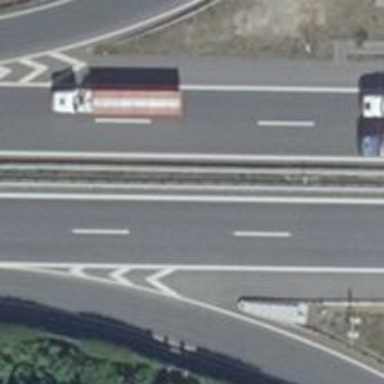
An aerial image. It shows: Motorway with concrete surface.